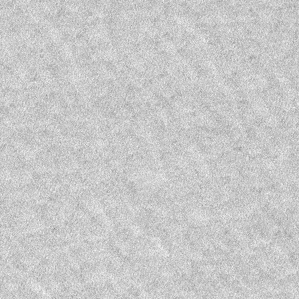
Label: frost